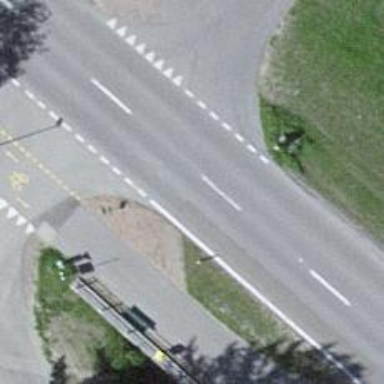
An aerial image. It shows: Public transport stop position.